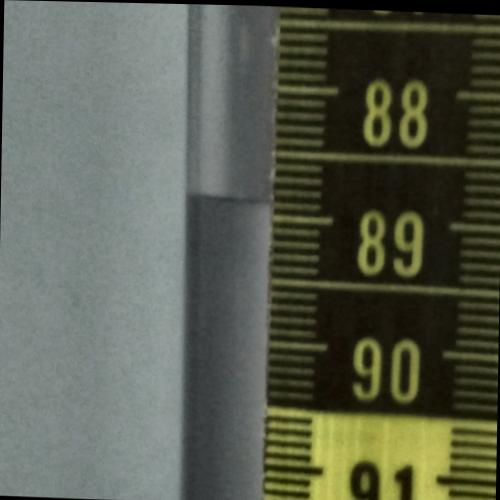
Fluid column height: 88.9 cm